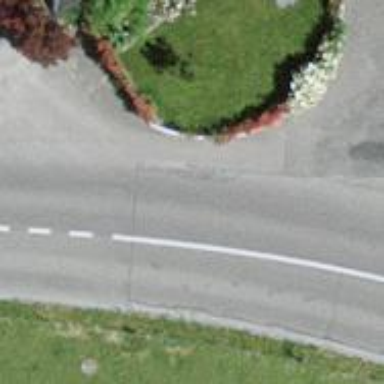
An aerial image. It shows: Secondary road.